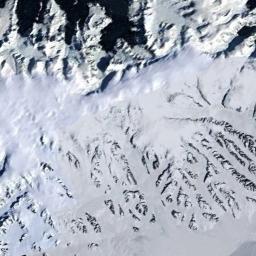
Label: snowberg